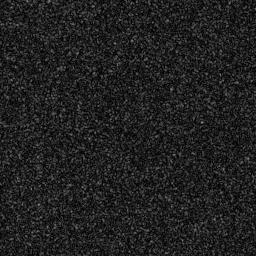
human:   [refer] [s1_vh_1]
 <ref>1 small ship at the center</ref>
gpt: <box>[[53, 35, 62, 42, 0]]</box>